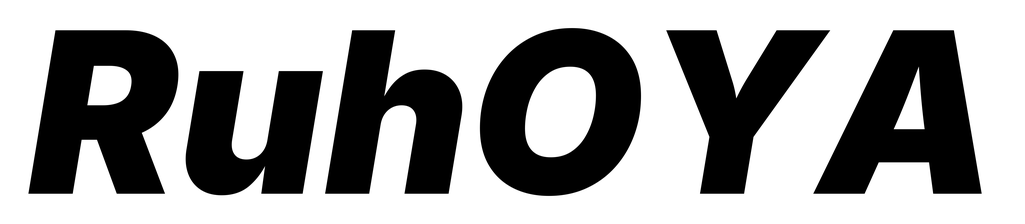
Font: Inter-Italic_Black_Italic